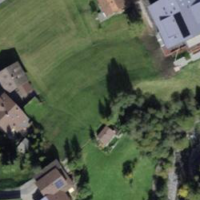
EUNIS habitat code: 55
Species observed at this site:
Veronica filiformis